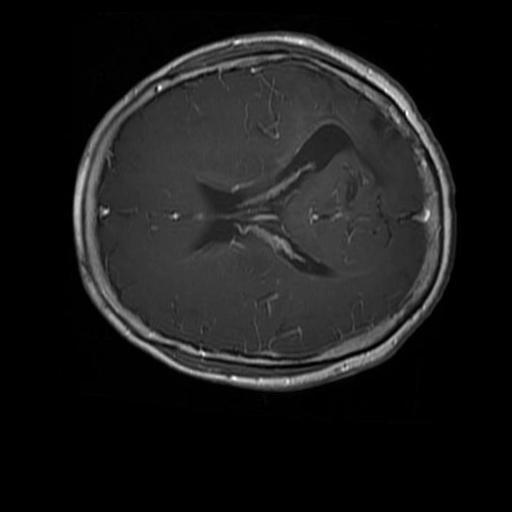
Label: brain_glioma